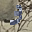
Label: 3